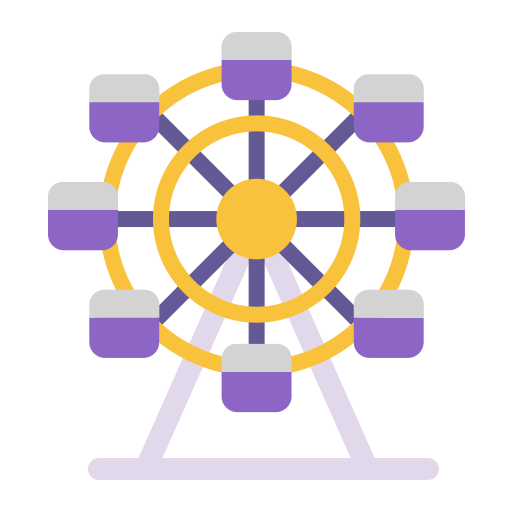
ferris wheel flat